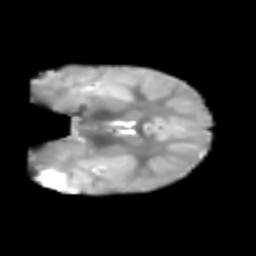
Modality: T2w
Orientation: coronal
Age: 7
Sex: male
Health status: healthy